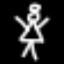
Label: angel